九年级 · 解析几何
如图, $\mathrm{B}$ 港在离 $\mathrm{A}$ 观测站的正北 $15 \sqrt{3}$ 海里处, 一船从 $\mathrm{B}$ 港出发向东匀速航行, 观测站第一次测得该船在 $A$ 地的北偏东 $30^{\circ}$ 的 $C$ 处, 半小时后又测得该船在 $A$ 地北偏东 $60^{\circ}$ 的 $D$ 处, 则该船的速度为 \$ \qquad \$海里/小时.

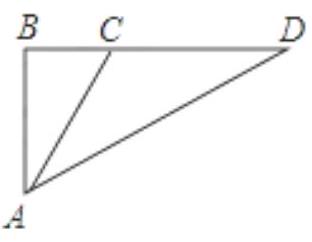
答案: 【分析】根据已知及三角函数可求得 $A C$ 的长, 根据等腰三角形的性质可求得 $C D$ 的长,已知时间则不难求得其速度.

解：在直角 $\triangle A B C$ 中, $A B=15 \sqrt{3}, \angle B A C=30^{\circ}$,

则 $A C=\frac{A B}{\cos 30^{\circ}}=\frac{15 \sqrt{3}}{\frac{\sqrt{3}}{2}}=30$ 海里.

$\because \angle B A C=30^{\circ}, \angle B A D=60^{\circ}$,

$\therefore \angle \mathrm{CAD}=\angle \mathrm{ADC}=30^{\circ}$.

则 $C D=A C=30$ 海里,

$\therefore$ 该船的速度为 $30 \div \frac{1}{2}=60$ (海里/小时).